Field crop: tomato
Growth stage: 1
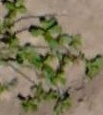
Species: portulaca